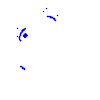
Particle: proton